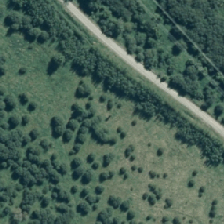
Land cover: low_producing_grassland